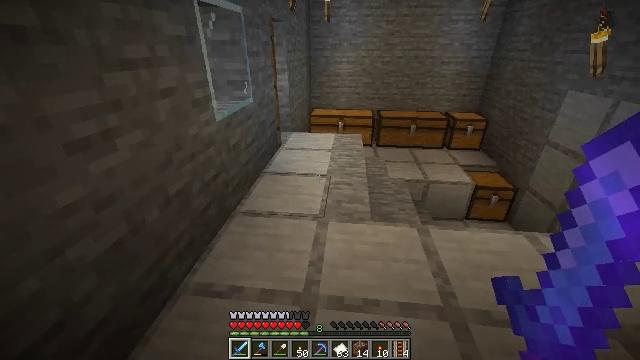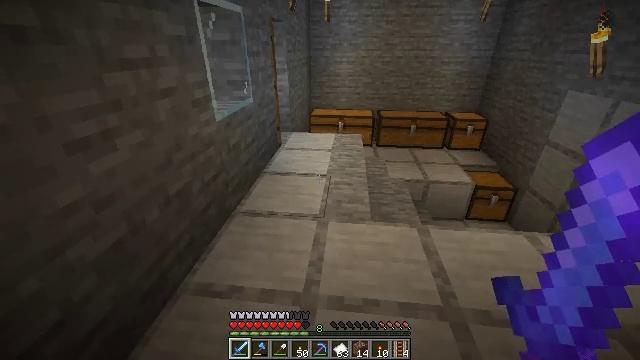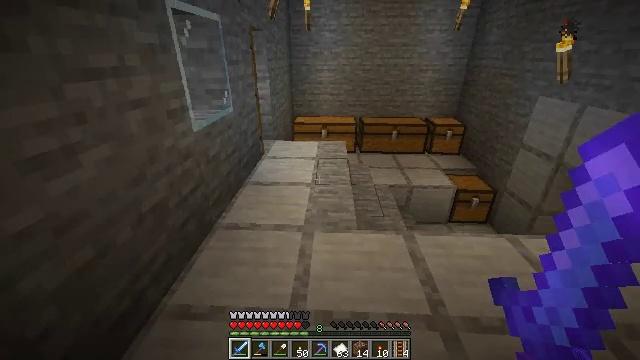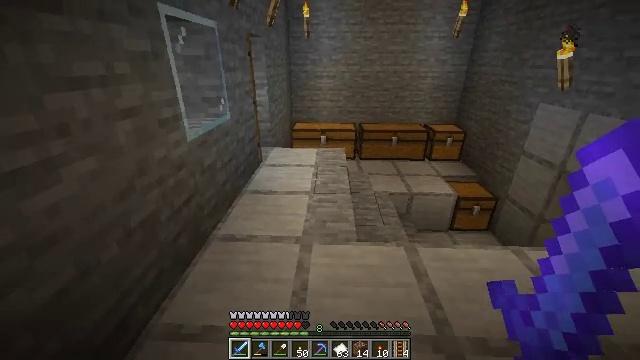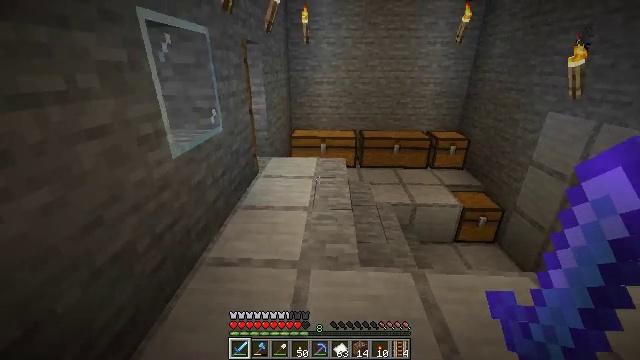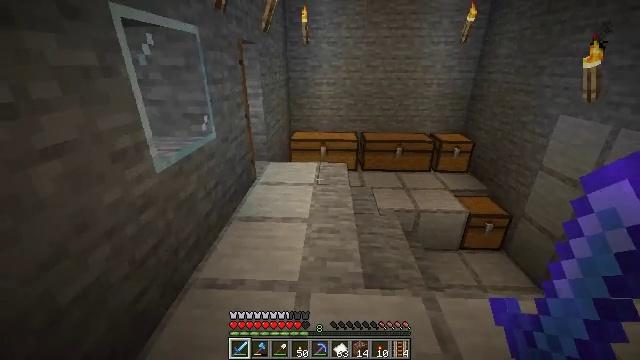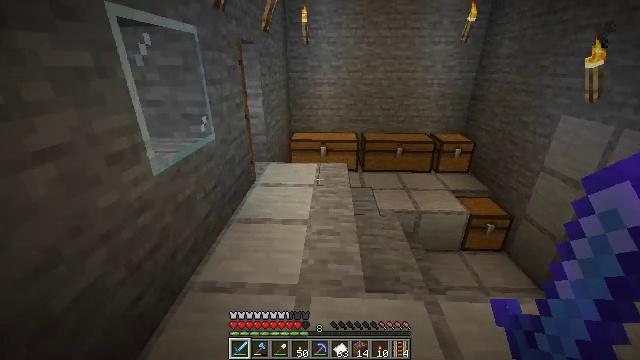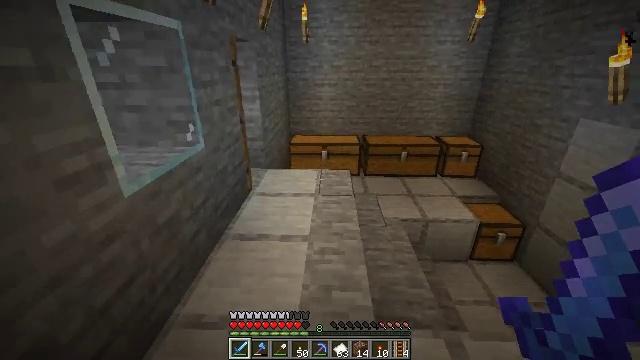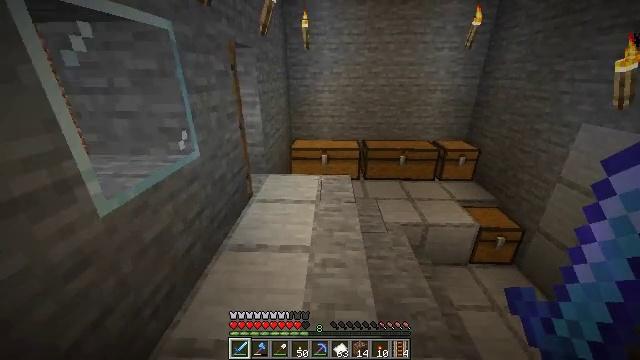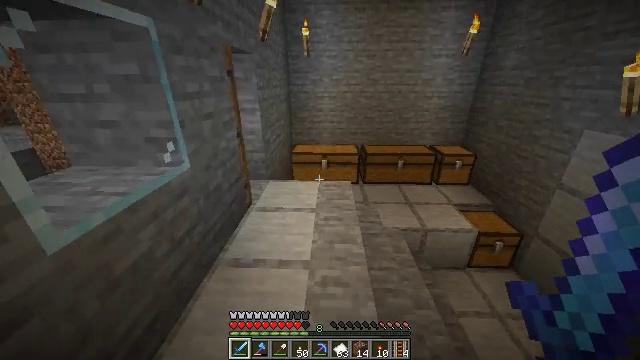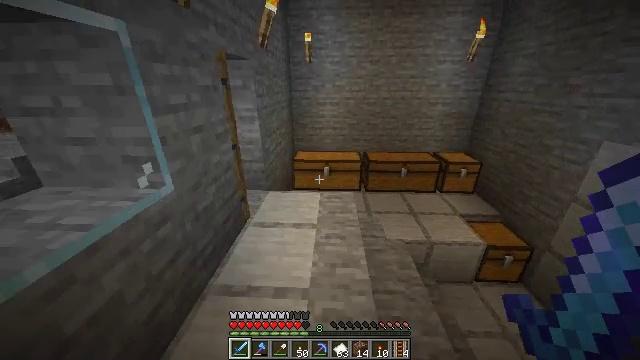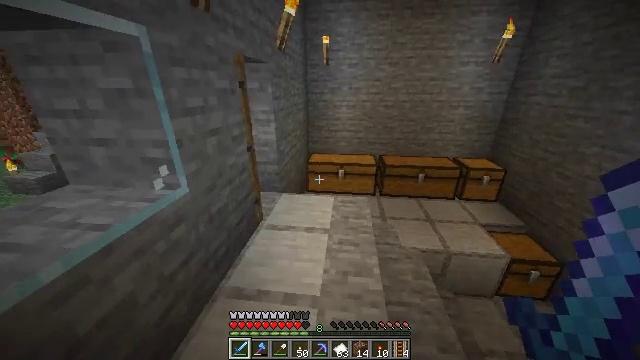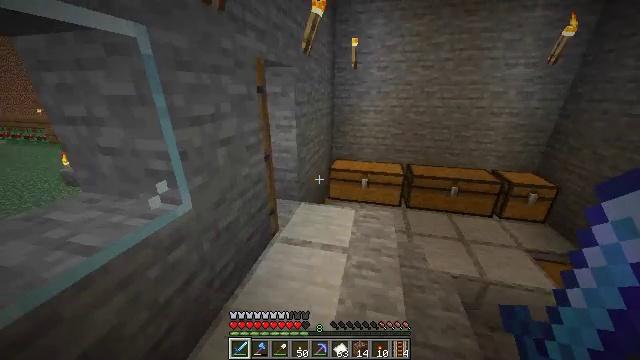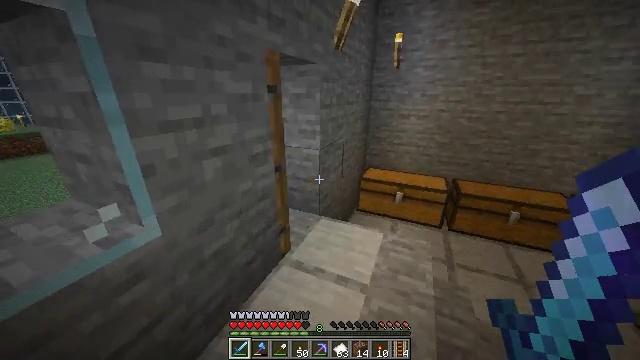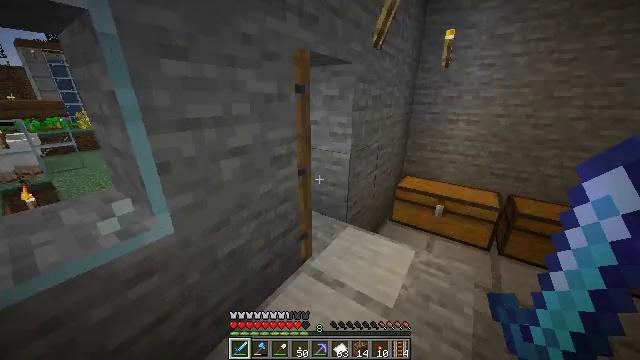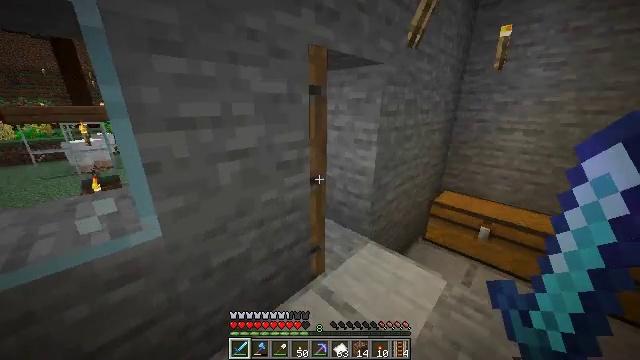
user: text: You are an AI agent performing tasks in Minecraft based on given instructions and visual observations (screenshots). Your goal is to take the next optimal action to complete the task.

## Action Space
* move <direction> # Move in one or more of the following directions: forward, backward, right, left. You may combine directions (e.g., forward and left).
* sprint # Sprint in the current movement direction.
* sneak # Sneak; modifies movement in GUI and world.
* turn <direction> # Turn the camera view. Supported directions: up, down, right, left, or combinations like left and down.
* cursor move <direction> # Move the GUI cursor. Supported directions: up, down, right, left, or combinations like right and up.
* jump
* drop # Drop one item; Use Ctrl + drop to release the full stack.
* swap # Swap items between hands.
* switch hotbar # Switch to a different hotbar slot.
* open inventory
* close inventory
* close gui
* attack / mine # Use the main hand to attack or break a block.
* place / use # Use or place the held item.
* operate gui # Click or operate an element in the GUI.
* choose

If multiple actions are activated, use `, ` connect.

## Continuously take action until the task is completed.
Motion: motion action
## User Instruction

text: Prepare paper and leather to craft a book.
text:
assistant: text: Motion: no_op
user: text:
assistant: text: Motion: move forward, turn right and up
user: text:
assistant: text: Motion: move forward, turn up
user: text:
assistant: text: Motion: move forward, turn up
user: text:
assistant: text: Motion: move forward
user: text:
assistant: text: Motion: move forward
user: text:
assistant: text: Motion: move forward, sprint
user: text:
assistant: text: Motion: move forward, sprint
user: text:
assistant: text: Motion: move forward, sprint
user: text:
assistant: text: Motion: move forward, sprint
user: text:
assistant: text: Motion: move forward, turn left
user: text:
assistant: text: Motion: move forward, turn left
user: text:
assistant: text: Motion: move forward and move right, turn left
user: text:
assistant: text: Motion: move forward and move right, turn left
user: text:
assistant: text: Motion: move forward and move right, turn left and up
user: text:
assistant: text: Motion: move forward and move right, turn left and up
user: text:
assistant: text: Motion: move forward and move right, sprint, turn left and up
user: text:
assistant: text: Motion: move forward, sprint
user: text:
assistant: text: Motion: move forward, sprint
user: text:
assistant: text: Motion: move forward
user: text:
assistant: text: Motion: move forward
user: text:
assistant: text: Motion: move forward
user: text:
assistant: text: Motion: move forward and move right, turn left
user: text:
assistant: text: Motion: move forward and move right, turn left and up
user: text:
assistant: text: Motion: move forward and move right, turn left and up
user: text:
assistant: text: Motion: move forward and move right, sprint, turn left
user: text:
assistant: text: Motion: move forward, sprint, turn left
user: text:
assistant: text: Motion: move forward, sprint, turn left
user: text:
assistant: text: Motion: move forward, sprint, turn left
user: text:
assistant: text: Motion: move forward, turn left